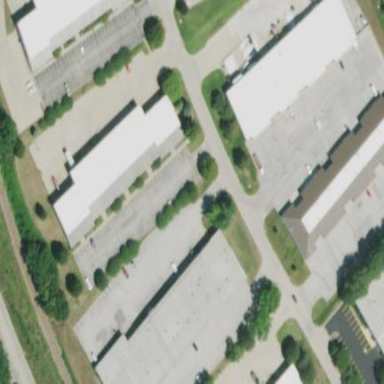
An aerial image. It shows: Industrial building.